Question:
I am trying to use a free web template. But I cannot figure out how can I fix the background image. Does anyone give an idea to solve this problem. I wanted to show the code but don't know which part to give.. I can show this on desktop with no problem.
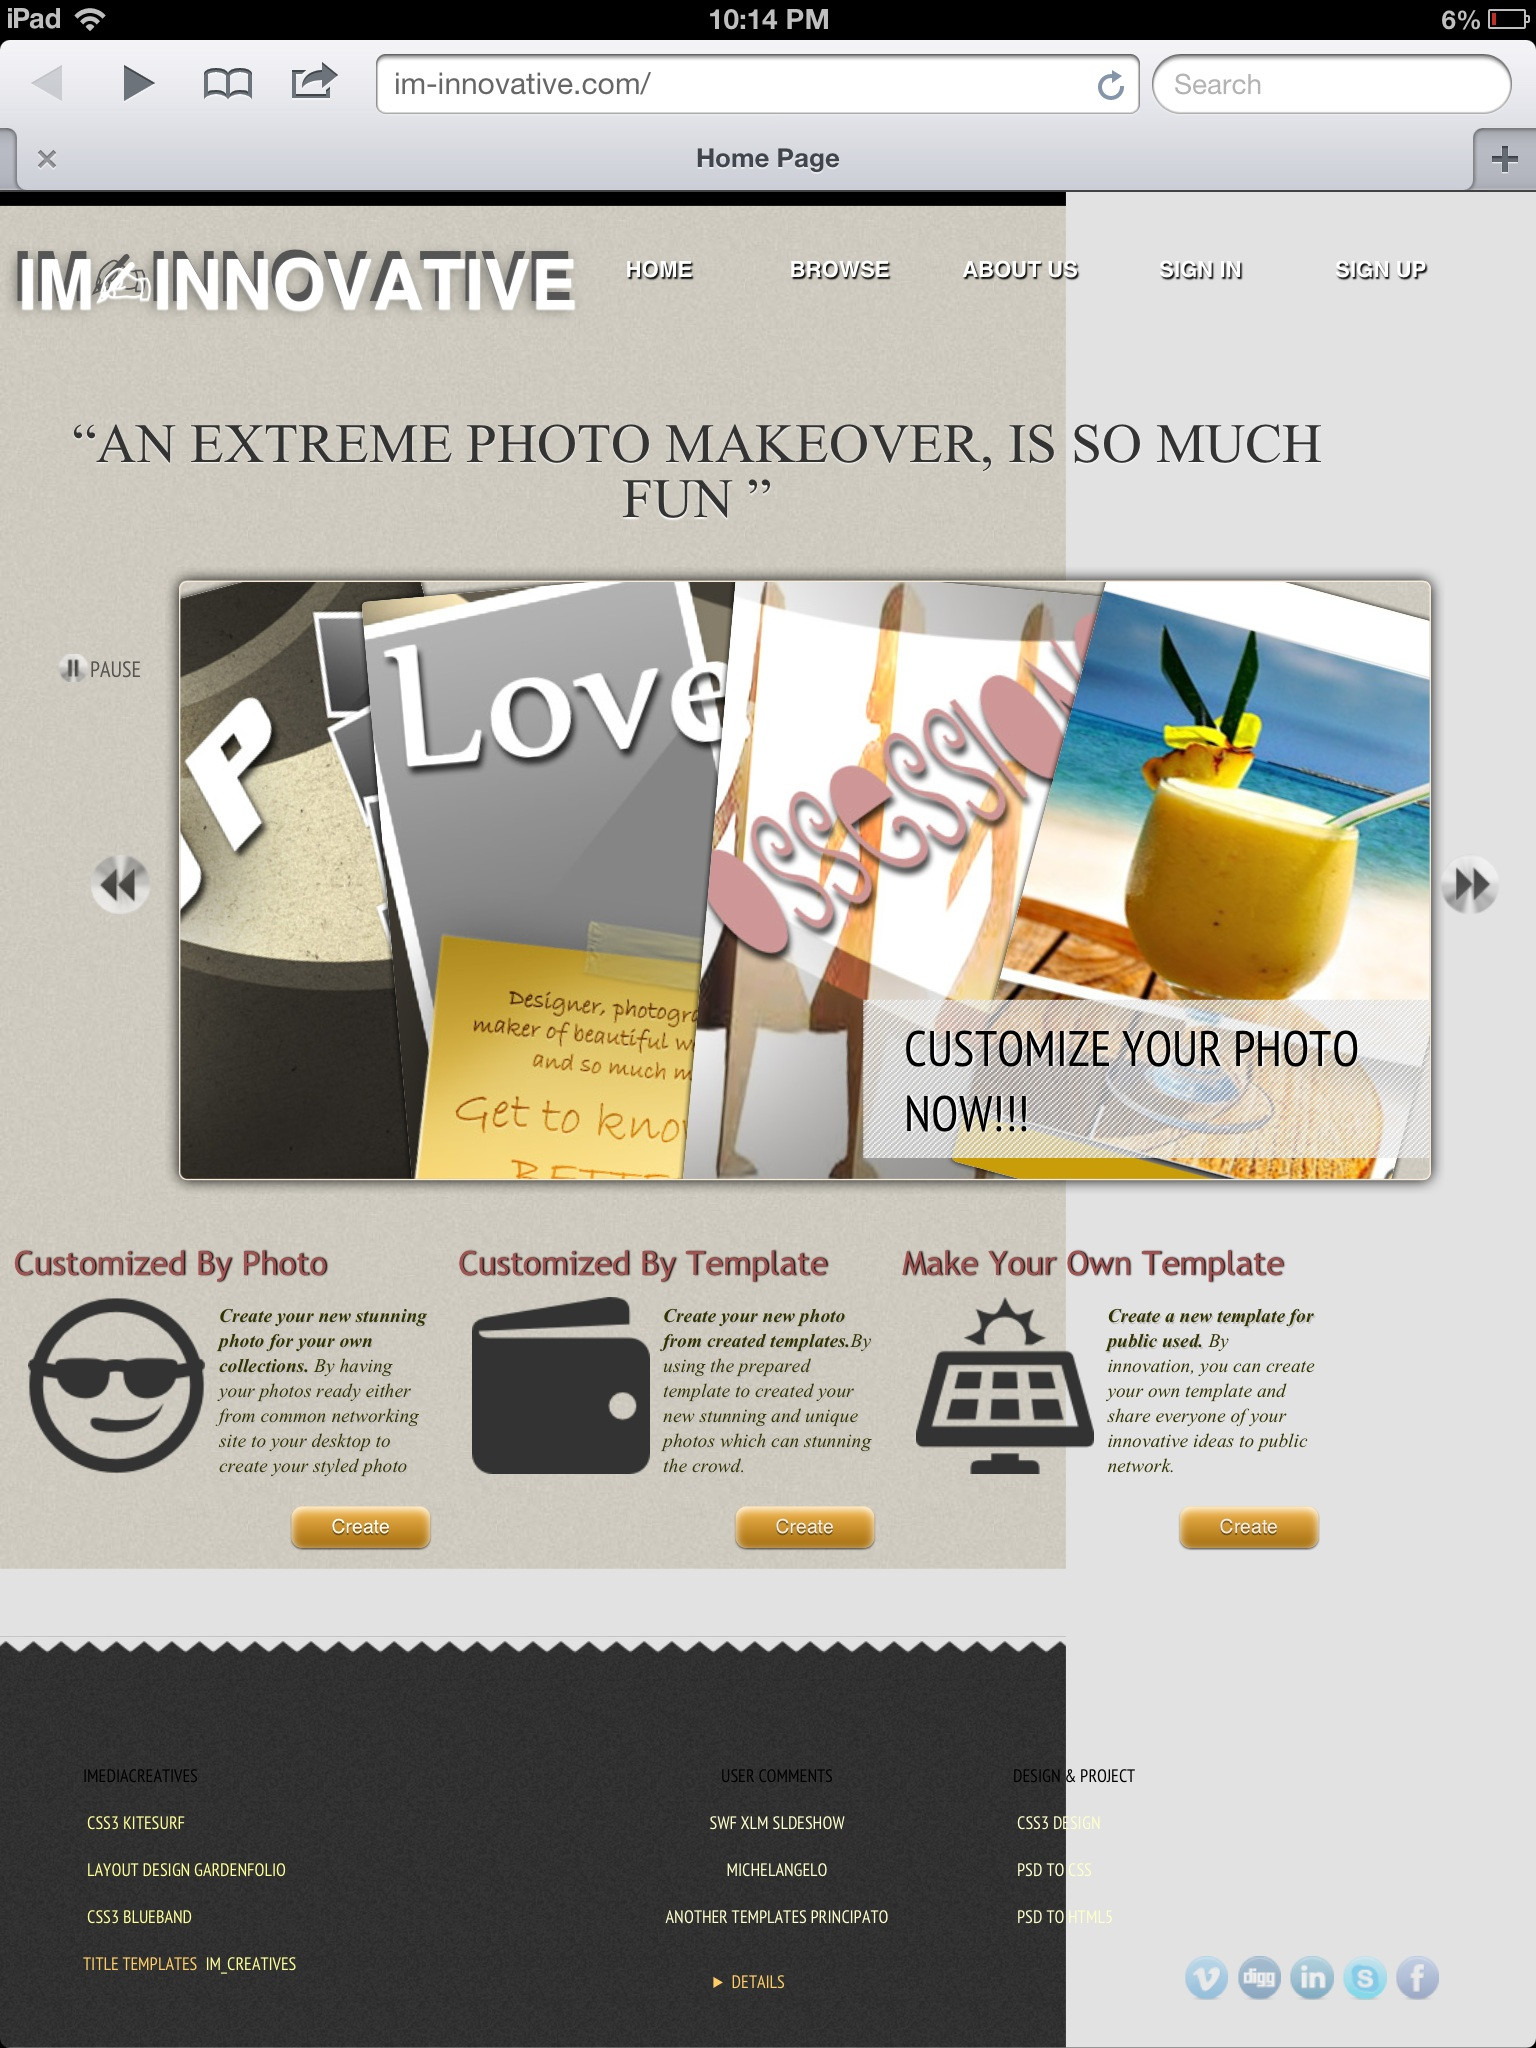
Answer: set the 'height & width = 100%' also div's too